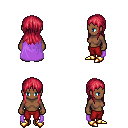
a pixel art fantasy rpg character, female body template, human, dark skin, lavender cape, red pants, ruby red unkempt hairstyle, gold boots, four views (front, back, left, right), 2x2 character sprite sheet, small pixel art, hard edges, no anti-aliasing